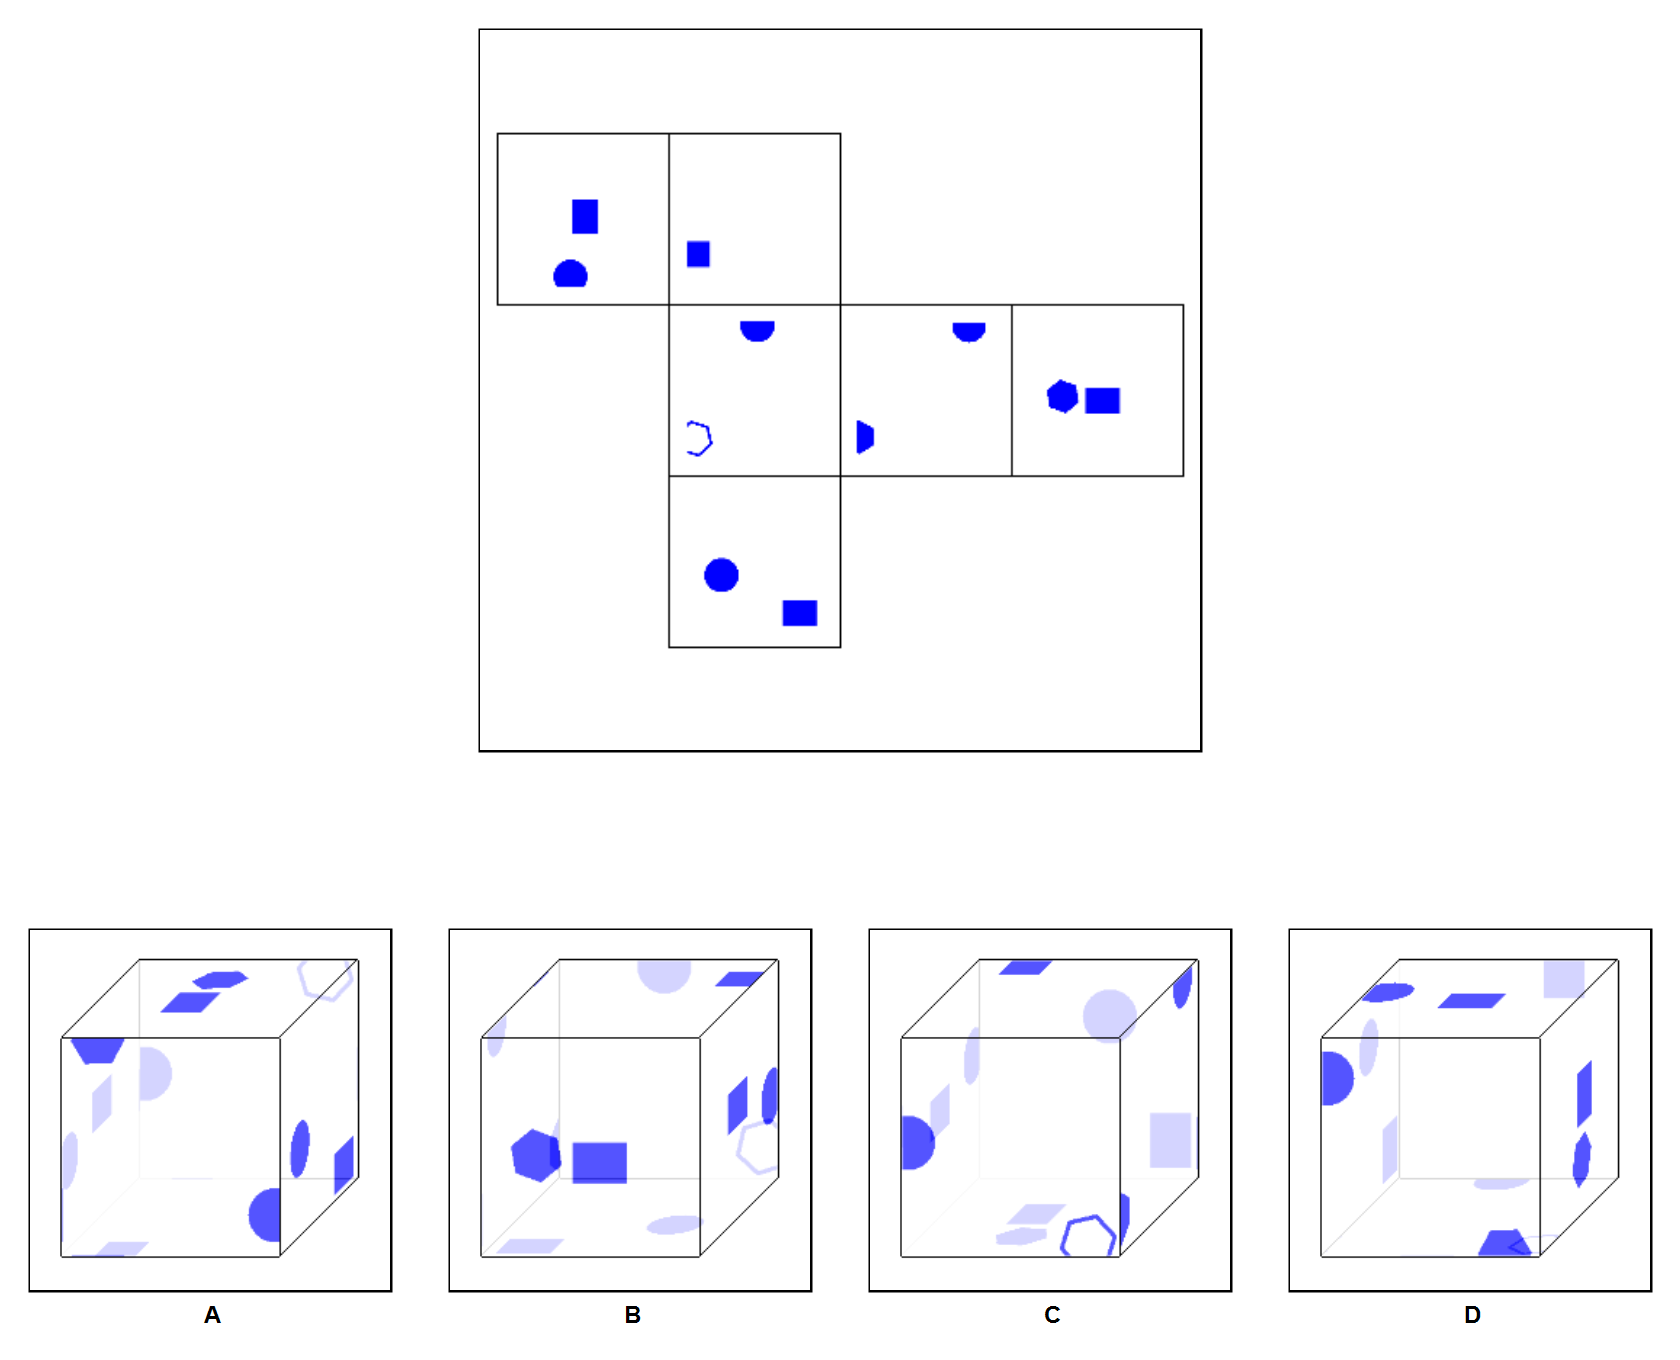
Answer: B